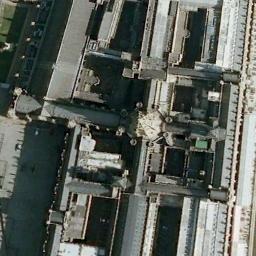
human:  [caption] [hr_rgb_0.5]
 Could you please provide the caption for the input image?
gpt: There is a church next to some buildings .

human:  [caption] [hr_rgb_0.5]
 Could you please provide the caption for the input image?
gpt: This is a church, Which is divided into rectangular areas .

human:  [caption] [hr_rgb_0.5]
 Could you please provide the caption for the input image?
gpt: A church with a gray roof with a cross-shaped roof on the main house .

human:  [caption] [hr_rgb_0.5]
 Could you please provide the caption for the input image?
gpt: The church with a tower and the rest of the church has a cross-shaped sloping roof .

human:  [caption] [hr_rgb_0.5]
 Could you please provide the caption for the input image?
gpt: There are many buildings near the church .